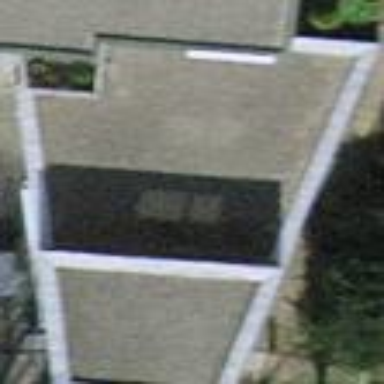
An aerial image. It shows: Building with flat roof.